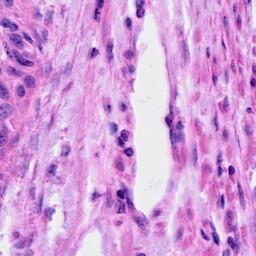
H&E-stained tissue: Cervix